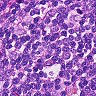
Metastatic tissue present: no